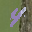
Label: 4